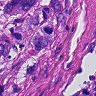
Metastatic tissue present: yes